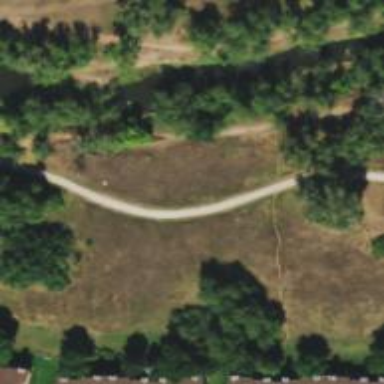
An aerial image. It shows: Path.